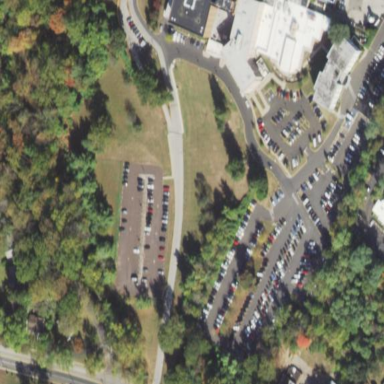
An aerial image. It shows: Parking area.